Question:
I am trying to perform a pageview swipe but got the following error above. Please help me solve this problem.
errors:
'''
Horizontal viewport was given unbounded height.
Viewports expand in the cross axis to fill their container and constrain their children to match their extent in the cross axis. In this case, a horizontal viewport was given an unlimited amount of vertical space in which to expand.
'''
Here is my code:
'''
import 'dart:io';
import 'package:flutter/material.dart';
class HomeView extends StatefulWidget {
@override
_HomeViewState createState() => _HomeViewState();
}
class _HomeViewState extends State<HomeView> {
List<Coffee> coffeeList = List<Coffee>();
@override
void initState() {
super.initState();
this.coffeeList.add(new Coffee('../images/cup_of_coffee.png', 'Cappuccino', 'Coffee 1', 329.0));
this.coffeeList.add(new Coffee('../images/cup_of_coffee.png', 'Caffe Americano', 'Coffee 2', 299.0));
this.coffeeList.add(new Coffee('../images/cup_of_coffee.png', 'Espresso', 'Lattes', 249.0));
}
@override
Widget build(BuildContext context) {
return Container(
color: Color.fromARGB(1, 237, 231, 230),
child: Column(
children: <Widget>[
Column(
children: <Widget>[
Text(
'Select',
textAlign: TextAlign.left,
style: TextStyle(fontSize: 16.0, fontWeight: FontWeight.w100),
),
Text(
'Coffee',
textAlign: TextAlign.left,
style: TextStyle(fontSize: 19.0, fontWeight: FontWeight.w600),
),
],
),
PageView.builder(
itemCount: 10,
itemBuilder: (BuildContext context, int index) => _pageItem(coffeeList, index),
)
],
),
);
}
}
Widget _pageItem(List<Coffee> coffeeList, int index) {
return Container(
color: Colors.white,
width: 200,
height: 200,
child: Stack(
children: <Widget>[
Container(
child: Image.asset(coffeeList[index].url),
),
Column(
children: <Widget>[
Text(coffeeList[index].category,
style: TextStyle(
fontSize: 12.0,
color: Color.fromARGB(1, 237, 231, 230),
)),
Text(coffeeList[index].title,
style: TextStyle(
fontSize: 18.0,
color: Colors.black,
fontWeight: FontWeight.bold)),
],
),
Center(
child: Text(coffeeList[index].price.toString(),
style: TextStyle(fontWeight: FontWeight.bold),),
)
],
),
);
}
PageController _pageViewController() {}
class Coffee {
String url, category, title;
double price;
Coffee(this.url, this.category, this.title, this.price);
}
'''
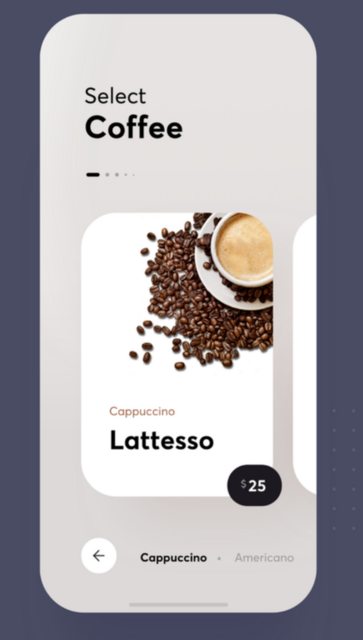
Answer: You can copy paste run full code below
You can use 'Expanded flex' to provider 'height'
'''
Expanded(
flex: 1,
child: Column(
...
Expanded(
flex: 4,
child: PageView.builder(
'''
working demo
<URL>
full code
'''
import 'package:flutter/material.dart';
import 'dart:io';
class HomeView extends StatefulWidget {
@override
_HomeViewState createState() => _HomeViewState();
}
class _HomeViewState extends State<HomeView> {
List<Coffee> coffeeList = List<Coffee>();
@override
void initState() {
super.initState();
this.coffeeList.add(new Coffee(
'https://picsum.photos/250?image=9', 'Cappuccino', 'Coffee 1', 329.0));
this.coffeeList.add(new Coffee('https://picsum.photos/250?image=10',
'Caffe Americano', 'Coffee 2', 299.0));
this.coffeeList.add(new Coffee(
'https://picsum.photos/250?image=11', 'Espresso', 'Lattes', 249.0));
}
@override
Widget build(BuildContext context) {
return Container(
color: Color.fromARGB(1, 237, 231, 230),
child: Column(
children: <Widget>[
Expanded(
flex: 1,
child: Column(
children: <Widget>[
Text(
'Select',
textAlign: TextAlign.left,
style: TextStyle(fontSize: 16.0, fontWeight: FontWeight.w100),
),
Text(
'Coffee',
textAlign: TextAlign.left,
style: TextStyle(fontSize: 19.0, fontWeight: FontWeight.w600),
),
],
),
),
Expanded(
flex: 4,
child: PageView.builder(
itemCount: coffeeList.length,
itemBuilder: (BuildContext context, int index) =>
_pageItem(coffeeList, index),
),
)
],
),
);
}
}
Widget _pageItem(List<Coffee> coffeeList, int index) {
return Container(
color: Colors.white,
width: 200,
height: 200,
child: Stack(
children: <Widget>[
Container(
child: Image.network(coffeeList[index].url),
),
Column(
children: <Widget>[
Text(coffeeList[index].category,
style: TextStyle(
fontSize: 12.0,
color: Color.fromARGB(1, 237, 231, 230),
)),
Text(coffeeList[index].title,
style: TextStyle(
fontSize: 18.0,
color: Colors.black,
fontWeight: FontWeight.bold)),
],
),
Center(
child: Text(
coffeeList[index].price.toString(),
style: TextStyle(fontWeight: FontWeight.bold),
),
)
],
),
);
}
PageController _pageViewController() {}
class Coffee {
String url, category, title;
double price;
Coffee(this.url, this.category, this.title, this.price);
}
void main() {
runApp(MyApp());
}
class MyApp extends StatelessWidget {
@override
Widget build(BuildContext context) {
return MaterialApp(
title: 'Flutter Demo',
theme: ThemeData(
primarySwatch: Colors.blue,
visualDensity: VisualDensity.adaptivePlatformDensity,
),
home: MyHomePage(
title: "test",
),
);
}
}
class MyHomePage extends StatefulWidget {
MyHomePage({Key key, this.title}) : super(key: key);
final String title;
@override
_MyHomePageState createState() => _MyHomePageState();
}
class _MyHomePageState extends State<MyHomePage> {
@override
Widget build(BuildContext context) {
return Scaffold(
appBar: AppBar(
title: Text(widget.title),
),
body: HomeView(),
);
}
}
'''